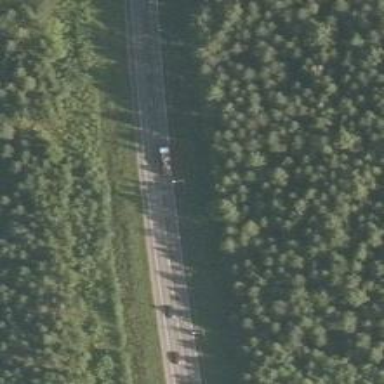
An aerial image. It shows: Asphalt trunk highway.